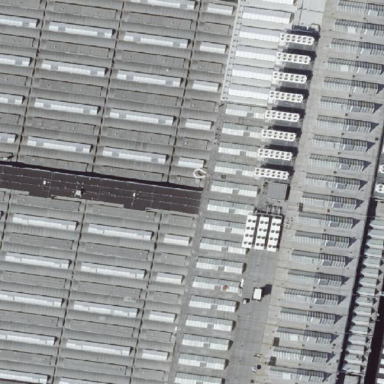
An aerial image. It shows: Industrial building.